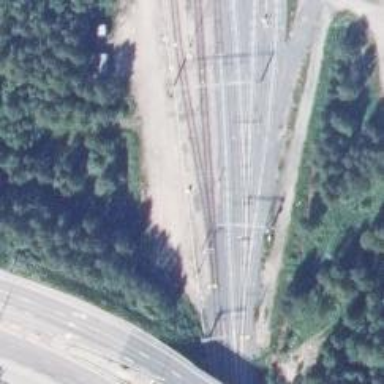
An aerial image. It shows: Rail siding with electrified contact lines.